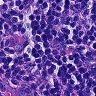
Metastatic tissue present: no